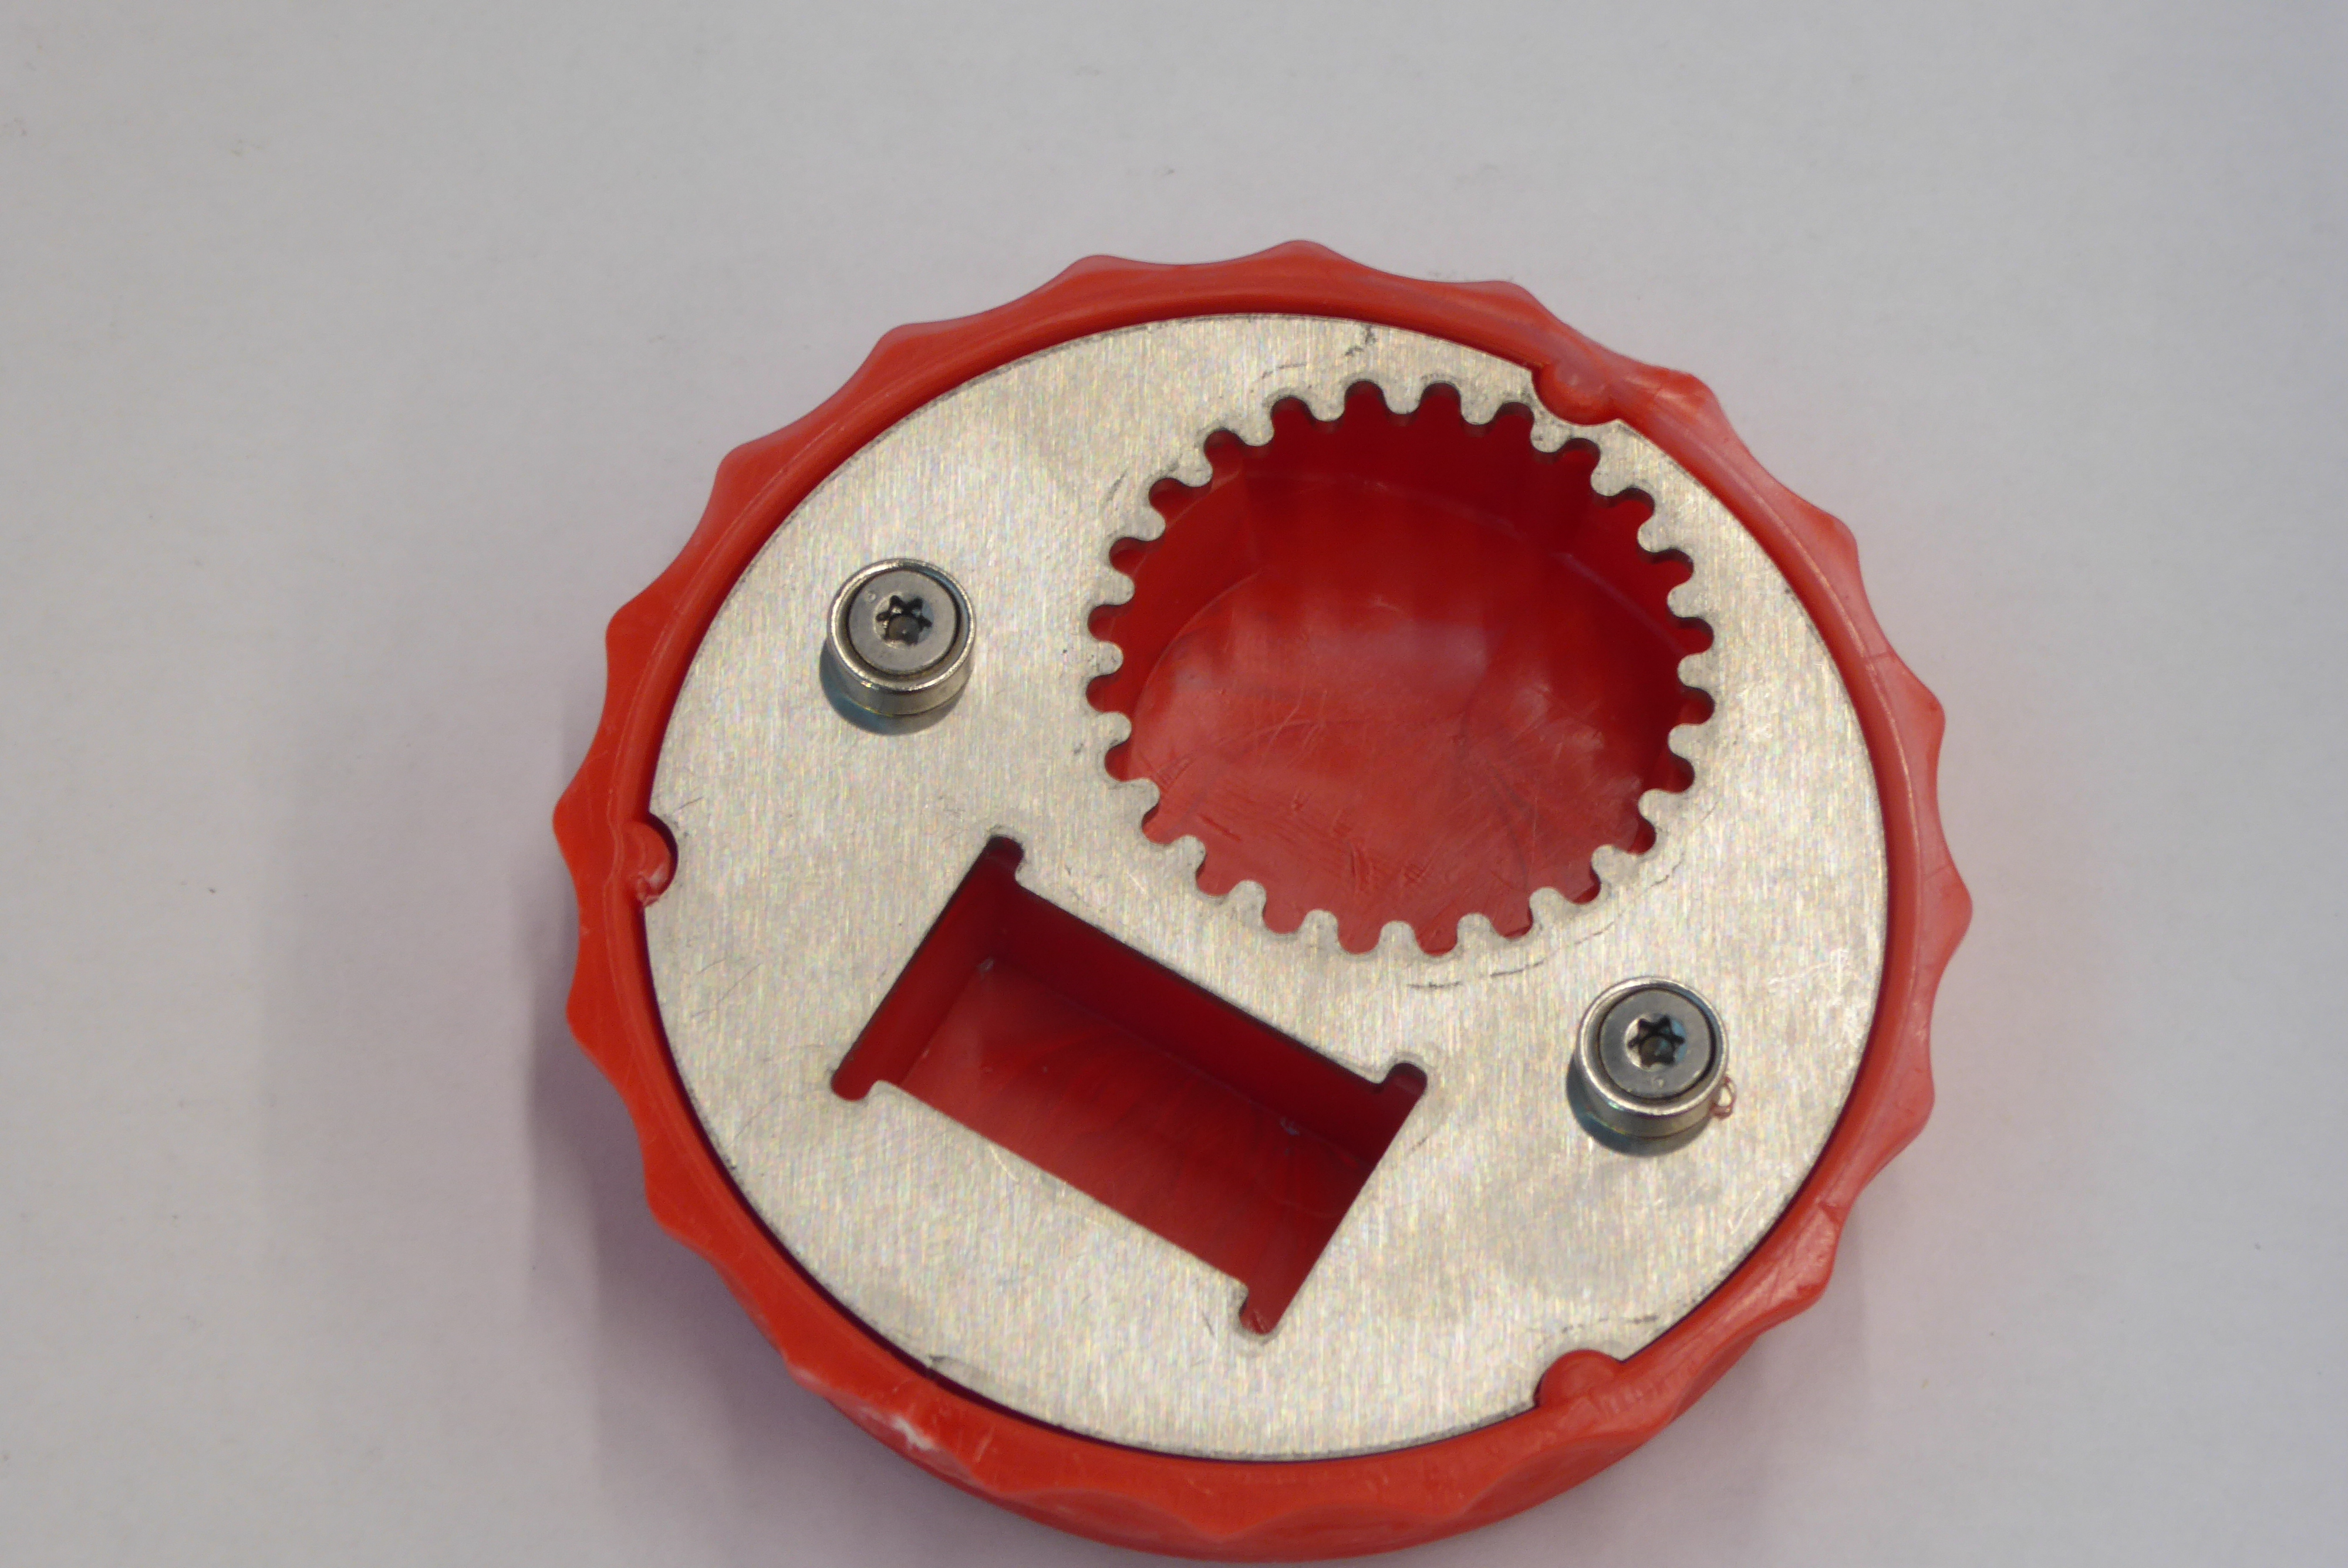
Label: Bottle Opener